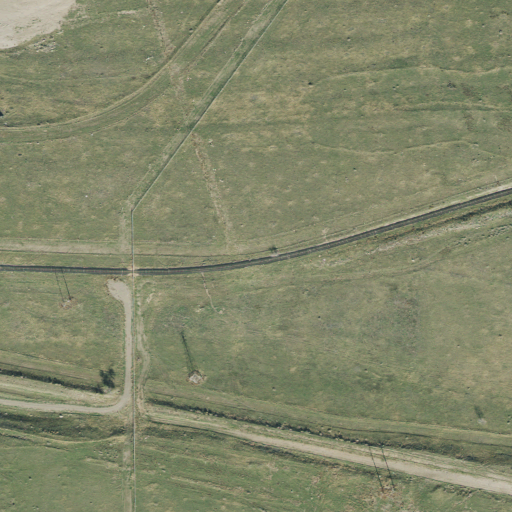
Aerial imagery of valley in Utah named Limekiln Canyon containing shrub, grassland, and open development